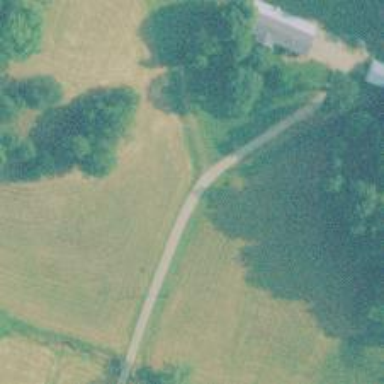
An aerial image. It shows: Driveway leading to service road.